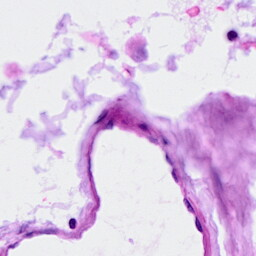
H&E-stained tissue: Ovarian